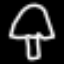
Label: mushroom